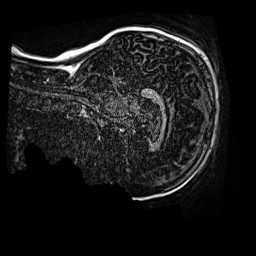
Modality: MP2RAGE
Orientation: sagittal
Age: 11
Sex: female
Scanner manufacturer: siemens
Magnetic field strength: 3 T
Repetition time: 4 s
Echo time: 0.00299 s